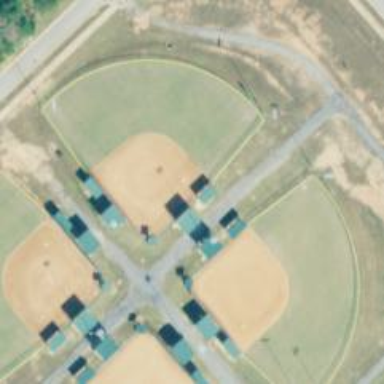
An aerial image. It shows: Softball pitch for leisure and sport activities.